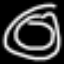
Label: donut